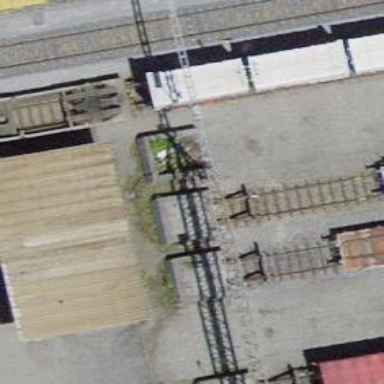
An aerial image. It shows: Railway buffer stop.